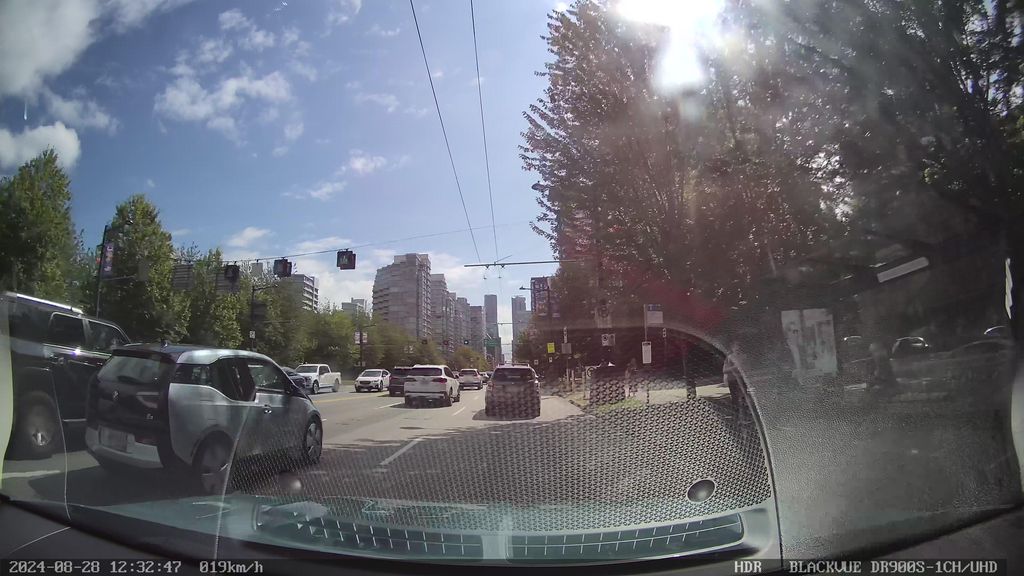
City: vancouver